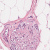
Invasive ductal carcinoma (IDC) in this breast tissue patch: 0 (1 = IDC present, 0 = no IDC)